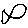
Label: fish